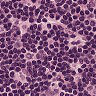
Metastatic tissue present: no